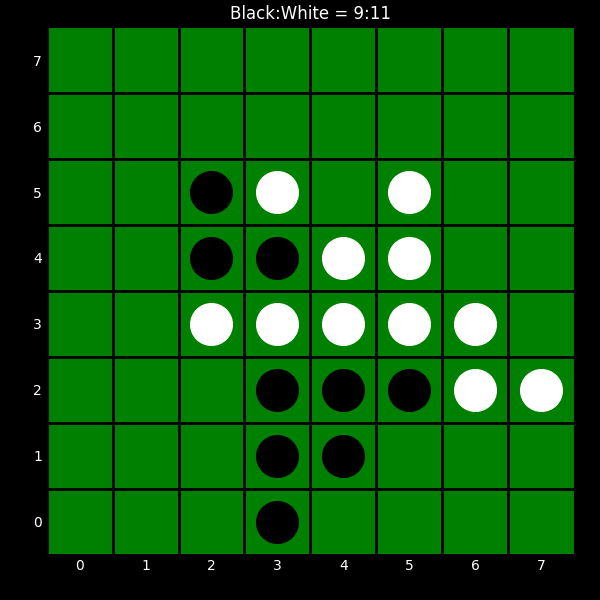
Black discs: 9
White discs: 11